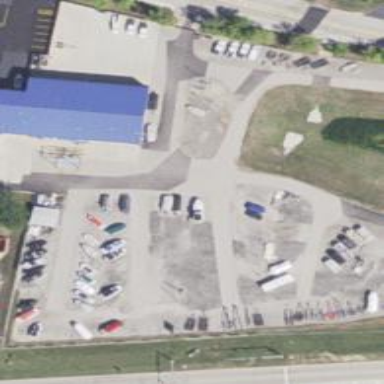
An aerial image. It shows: Boatyard located near waterway.